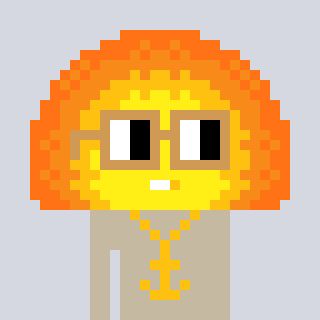
a pixel art character with square brown glasses, a sunset-shaped head and a bege-colored body on a cool background